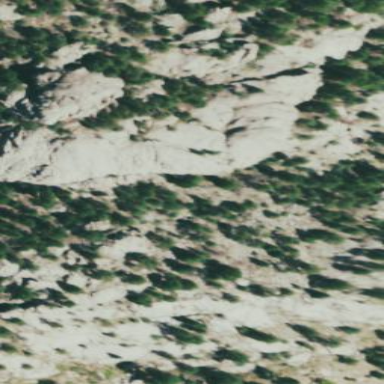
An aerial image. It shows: Crag for climbing surrounded by bare rock.